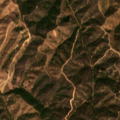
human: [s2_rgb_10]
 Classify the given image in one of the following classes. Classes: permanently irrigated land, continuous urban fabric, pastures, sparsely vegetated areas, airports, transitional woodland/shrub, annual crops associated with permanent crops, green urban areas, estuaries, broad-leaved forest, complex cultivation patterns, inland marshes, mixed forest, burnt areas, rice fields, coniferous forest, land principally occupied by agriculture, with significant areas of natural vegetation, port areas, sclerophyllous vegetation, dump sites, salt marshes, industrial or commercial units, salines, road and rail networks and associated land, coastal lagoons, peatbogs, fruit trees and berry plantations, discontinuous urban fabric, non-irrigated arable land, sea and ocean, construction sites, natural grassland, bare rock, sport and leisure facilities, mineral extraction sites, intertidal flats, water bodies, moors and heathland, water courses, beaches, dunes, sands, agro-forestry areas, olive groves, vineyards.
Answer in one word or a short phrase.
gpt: pastures, broad-leaved forest, transitional woodland/shrub